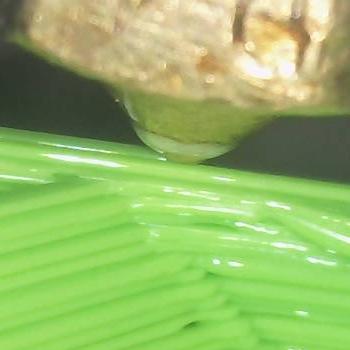
Flow rate: 84%